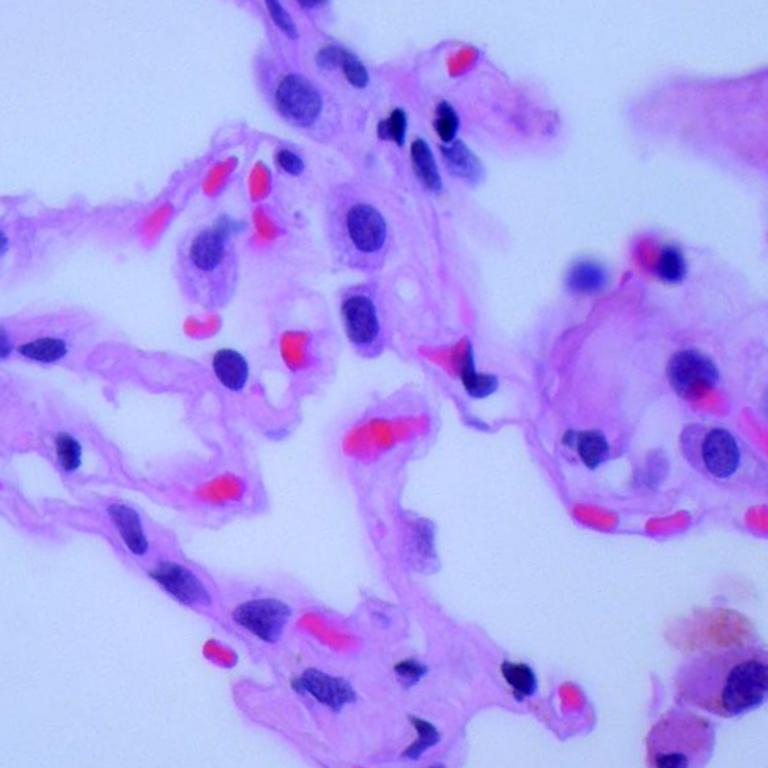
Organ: lung
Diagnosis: benign